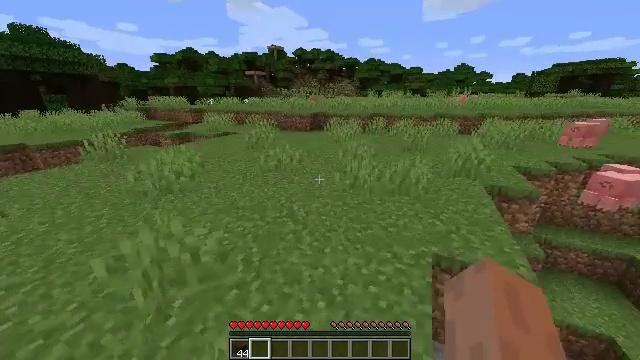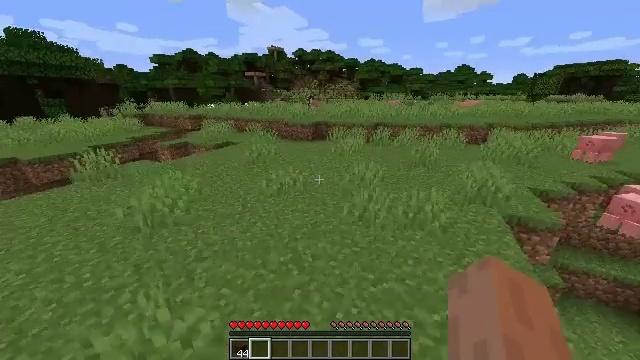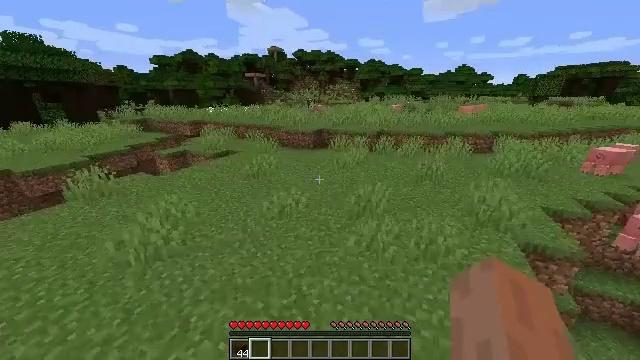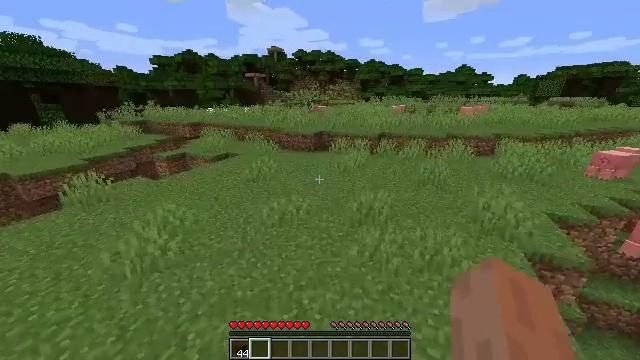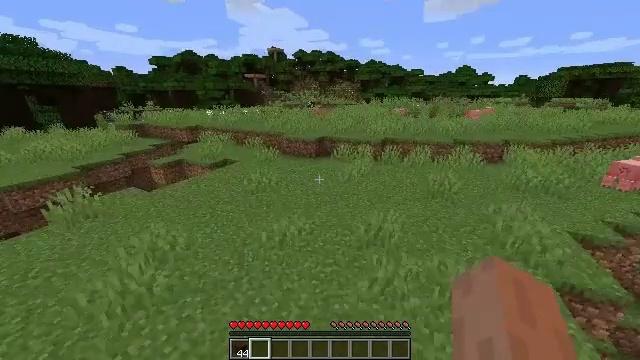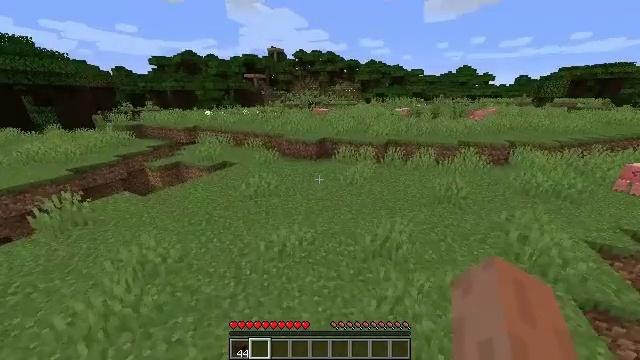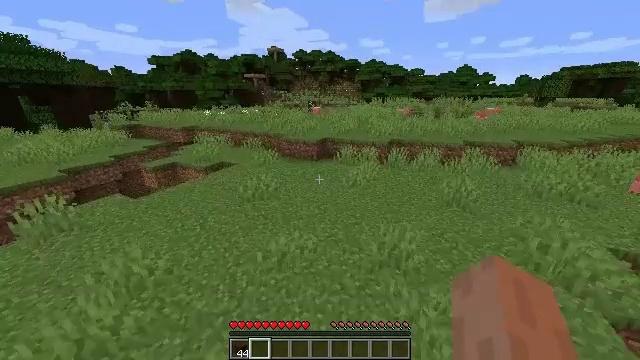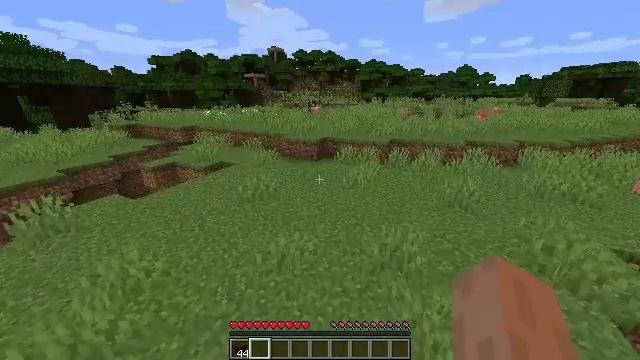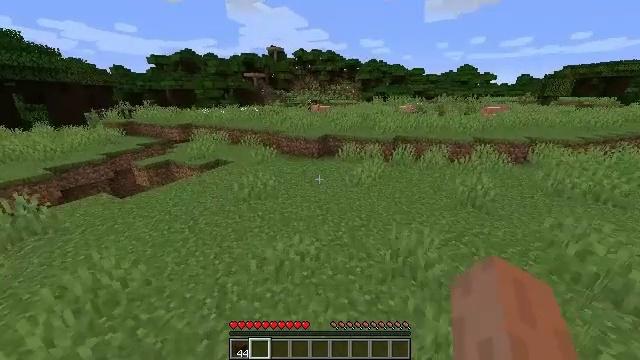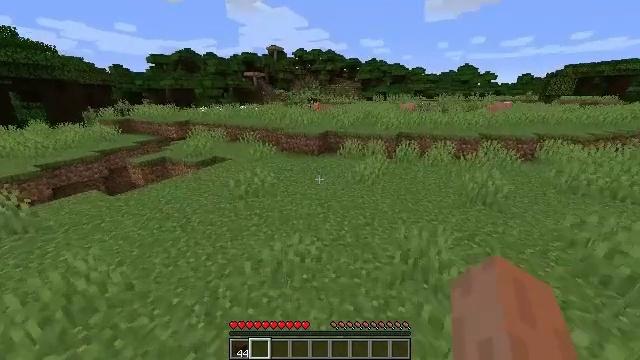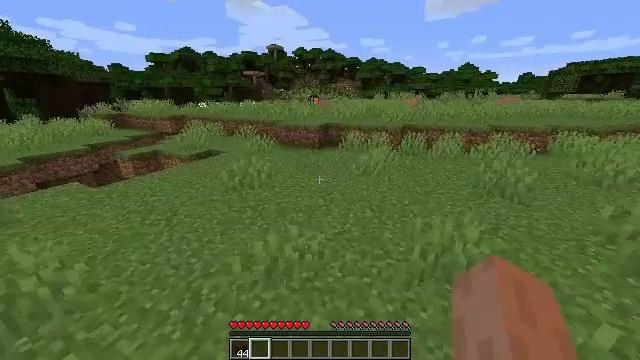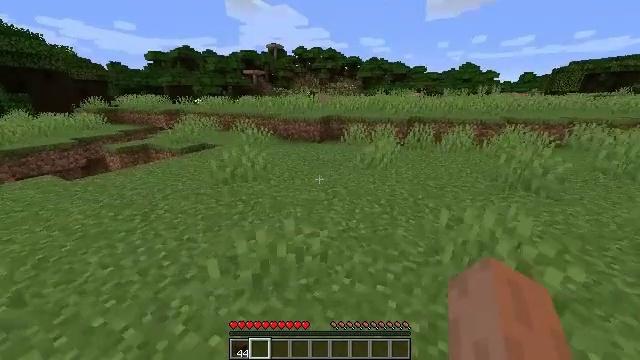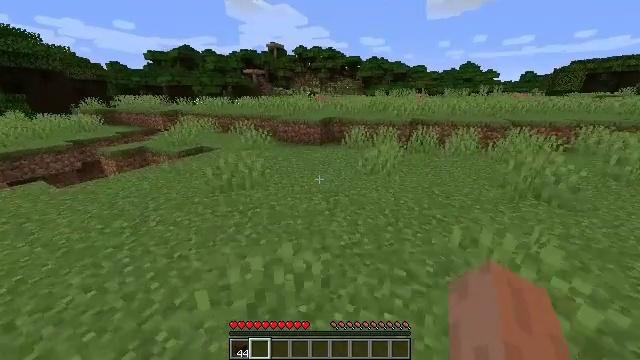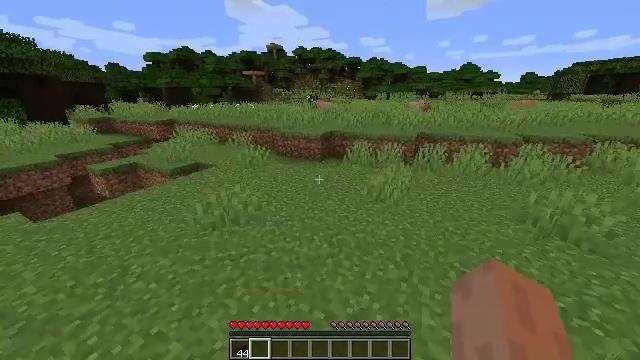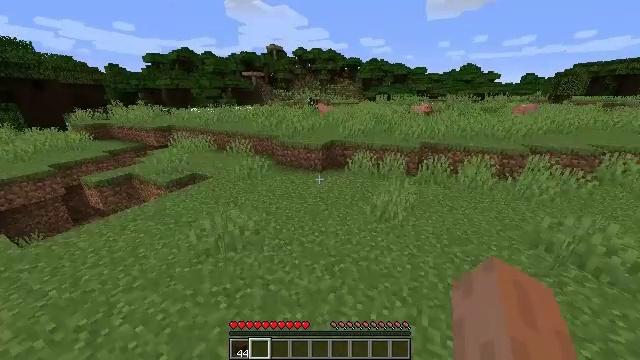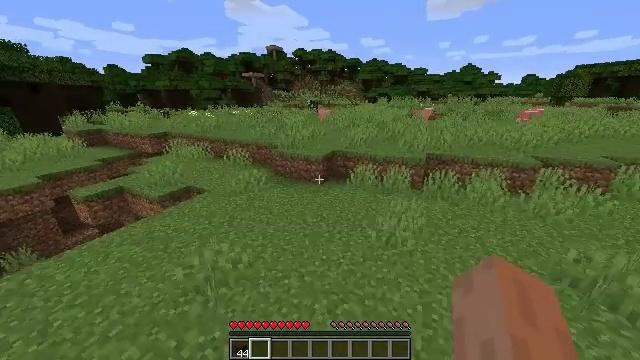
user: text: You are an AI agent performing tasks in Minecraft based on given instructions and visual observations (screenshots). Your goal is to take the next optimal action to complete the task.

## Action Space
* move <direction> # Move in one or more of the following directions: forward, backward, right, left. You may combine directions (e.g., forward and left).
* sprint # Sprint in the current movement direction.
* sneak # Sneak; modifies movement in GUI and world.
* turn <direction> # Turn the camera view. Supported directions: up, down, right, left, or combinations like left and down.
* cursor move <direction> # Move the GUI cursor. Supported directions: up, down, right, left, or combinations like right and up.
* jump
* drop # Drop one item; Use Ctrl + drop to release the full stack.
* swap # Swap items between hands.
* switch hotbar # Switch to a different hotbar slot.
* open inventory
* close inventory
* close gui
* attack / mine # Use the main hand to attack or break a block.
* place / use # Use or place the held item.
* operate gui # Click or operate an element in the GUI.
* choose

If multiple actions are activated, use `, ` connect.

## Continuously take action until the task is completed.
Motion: motion action
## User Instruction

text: Collect peony flowers for dye.
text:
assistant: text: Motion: move forward, jump
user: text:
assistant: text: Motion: move forward, jump
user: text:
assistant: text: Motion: move forward, jump
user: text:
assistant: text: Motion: move forward, jump
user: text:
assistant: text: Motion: move forward, jump
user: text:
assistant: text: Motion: move forward, jump
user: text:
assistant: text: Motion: move forward, jump
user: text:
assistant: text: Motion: move forward, jump
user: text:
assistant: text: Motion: move forward, jump
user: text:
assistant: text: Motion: move forward, jump
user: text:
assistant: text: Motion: move forward, jump
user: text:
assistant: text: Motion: move forward, jump
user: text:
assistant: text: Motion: move forward, jump
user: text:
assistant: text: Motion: move forward, jump
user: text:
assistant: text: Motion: move forward, jump
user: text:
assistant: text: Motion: move forward, jump
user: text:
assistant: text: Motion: move forward, jump
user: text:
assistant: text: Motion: move forward, jump
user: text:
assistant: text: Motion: move forward
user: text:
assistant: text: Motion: move forward
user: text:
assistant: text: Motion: move forward
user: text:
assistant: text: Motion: move forward
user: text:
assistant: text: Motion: move forward
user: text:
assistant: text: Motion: move forward
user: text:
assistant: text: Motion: move forward, jump
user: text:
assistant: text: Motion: move forward, jump
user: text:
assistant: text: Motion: move forward, jump
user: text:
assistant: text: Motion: move forward, jump
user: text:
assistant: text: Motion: move forward, jump
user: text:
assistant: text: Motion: move forward, jump